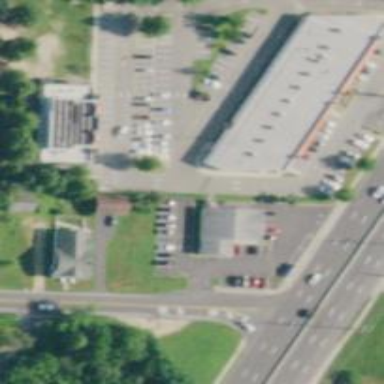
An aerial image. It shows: Convenience shop.